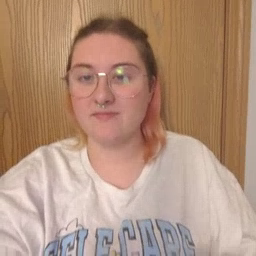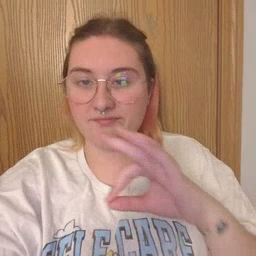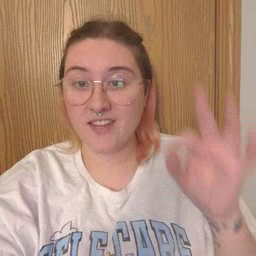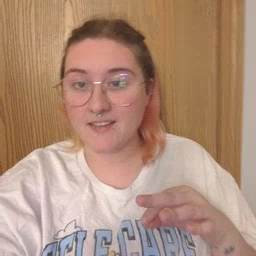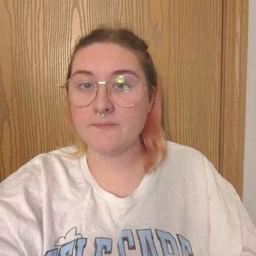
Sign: feet